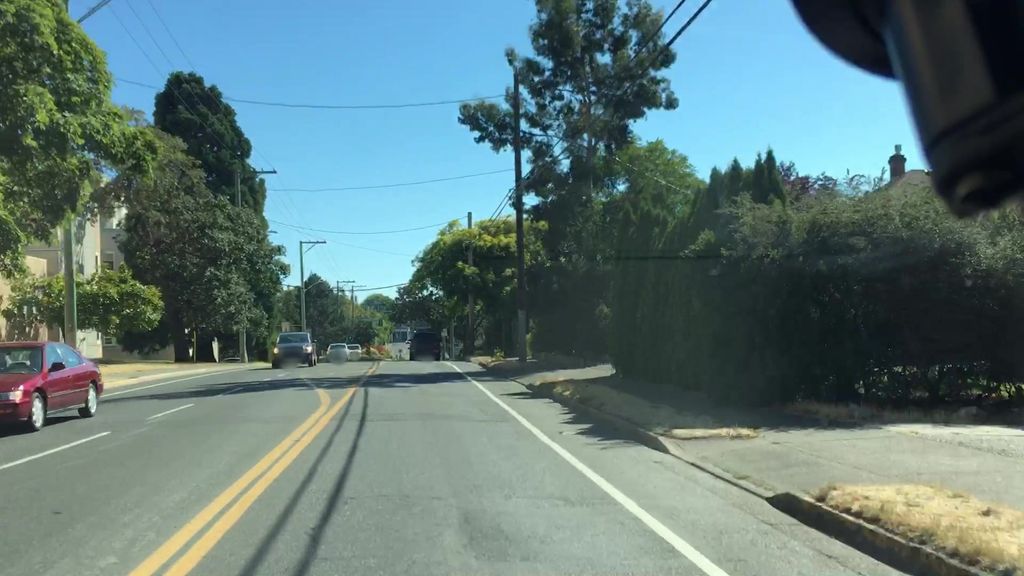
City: victoria